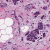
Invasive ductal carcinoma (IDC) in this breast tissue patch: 0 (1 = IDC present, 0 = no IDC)